Field crop: maize
Growth stage: 2
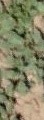
Species: convolvulus